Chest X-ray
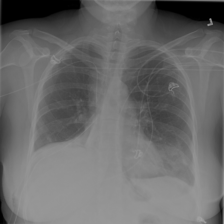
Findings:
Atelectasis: negative
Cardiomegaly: negative
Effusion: positive
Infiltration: negative
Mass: negative
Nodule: negative
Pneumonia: positive
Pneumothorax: negative
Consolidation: negative
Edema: negative
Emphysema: negative
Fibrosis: negative
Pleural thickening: negative
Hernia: negative